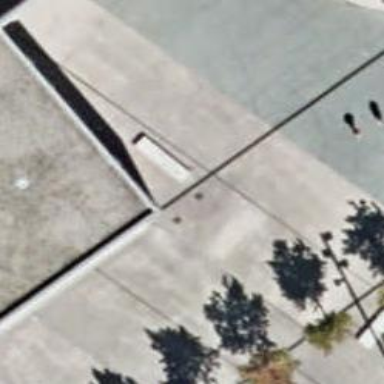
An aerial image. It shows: Bench for seating.